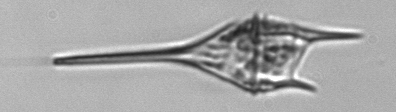
Label: Tripos_lineatus